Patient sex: M
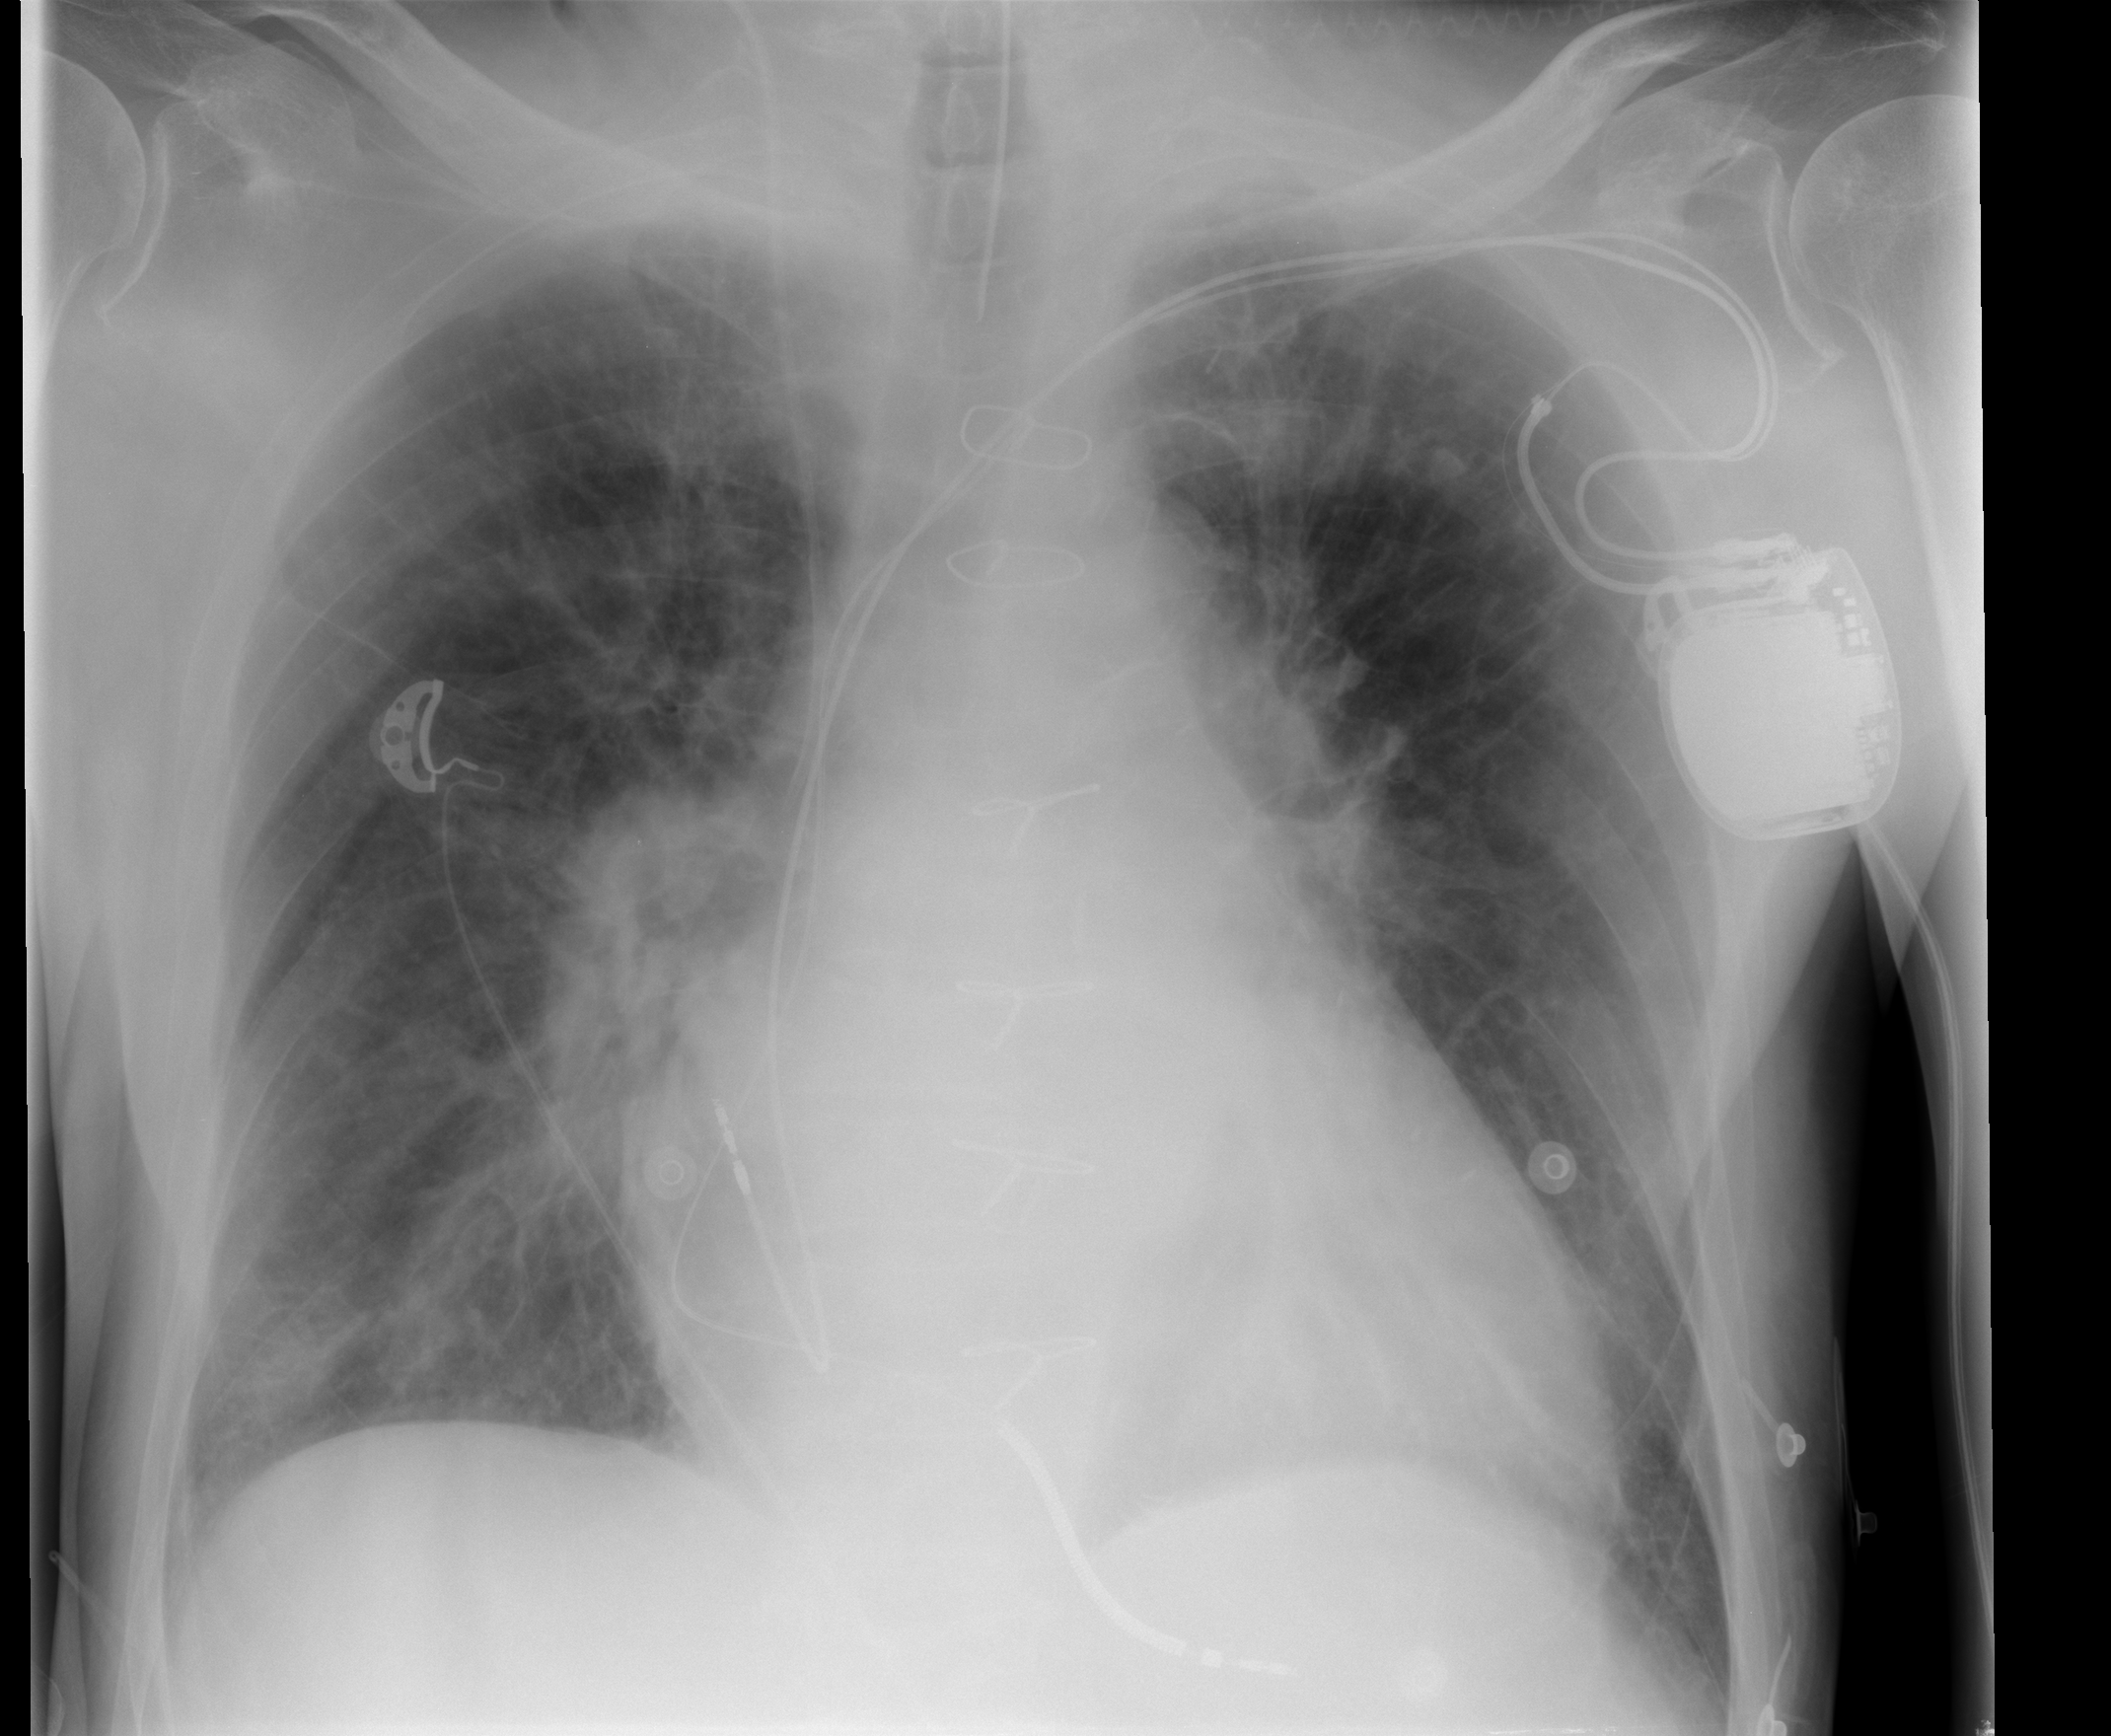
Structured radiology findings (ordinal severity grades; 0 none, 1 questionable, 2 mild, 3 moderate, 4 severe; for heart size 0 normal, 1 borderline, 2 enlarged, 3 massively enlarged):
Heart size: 2
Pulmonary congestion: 2
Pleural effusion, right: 0
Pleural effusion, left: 0
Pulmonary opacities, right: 1
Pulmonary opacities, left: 1
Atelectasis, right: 1
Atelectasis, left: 1